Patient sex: M
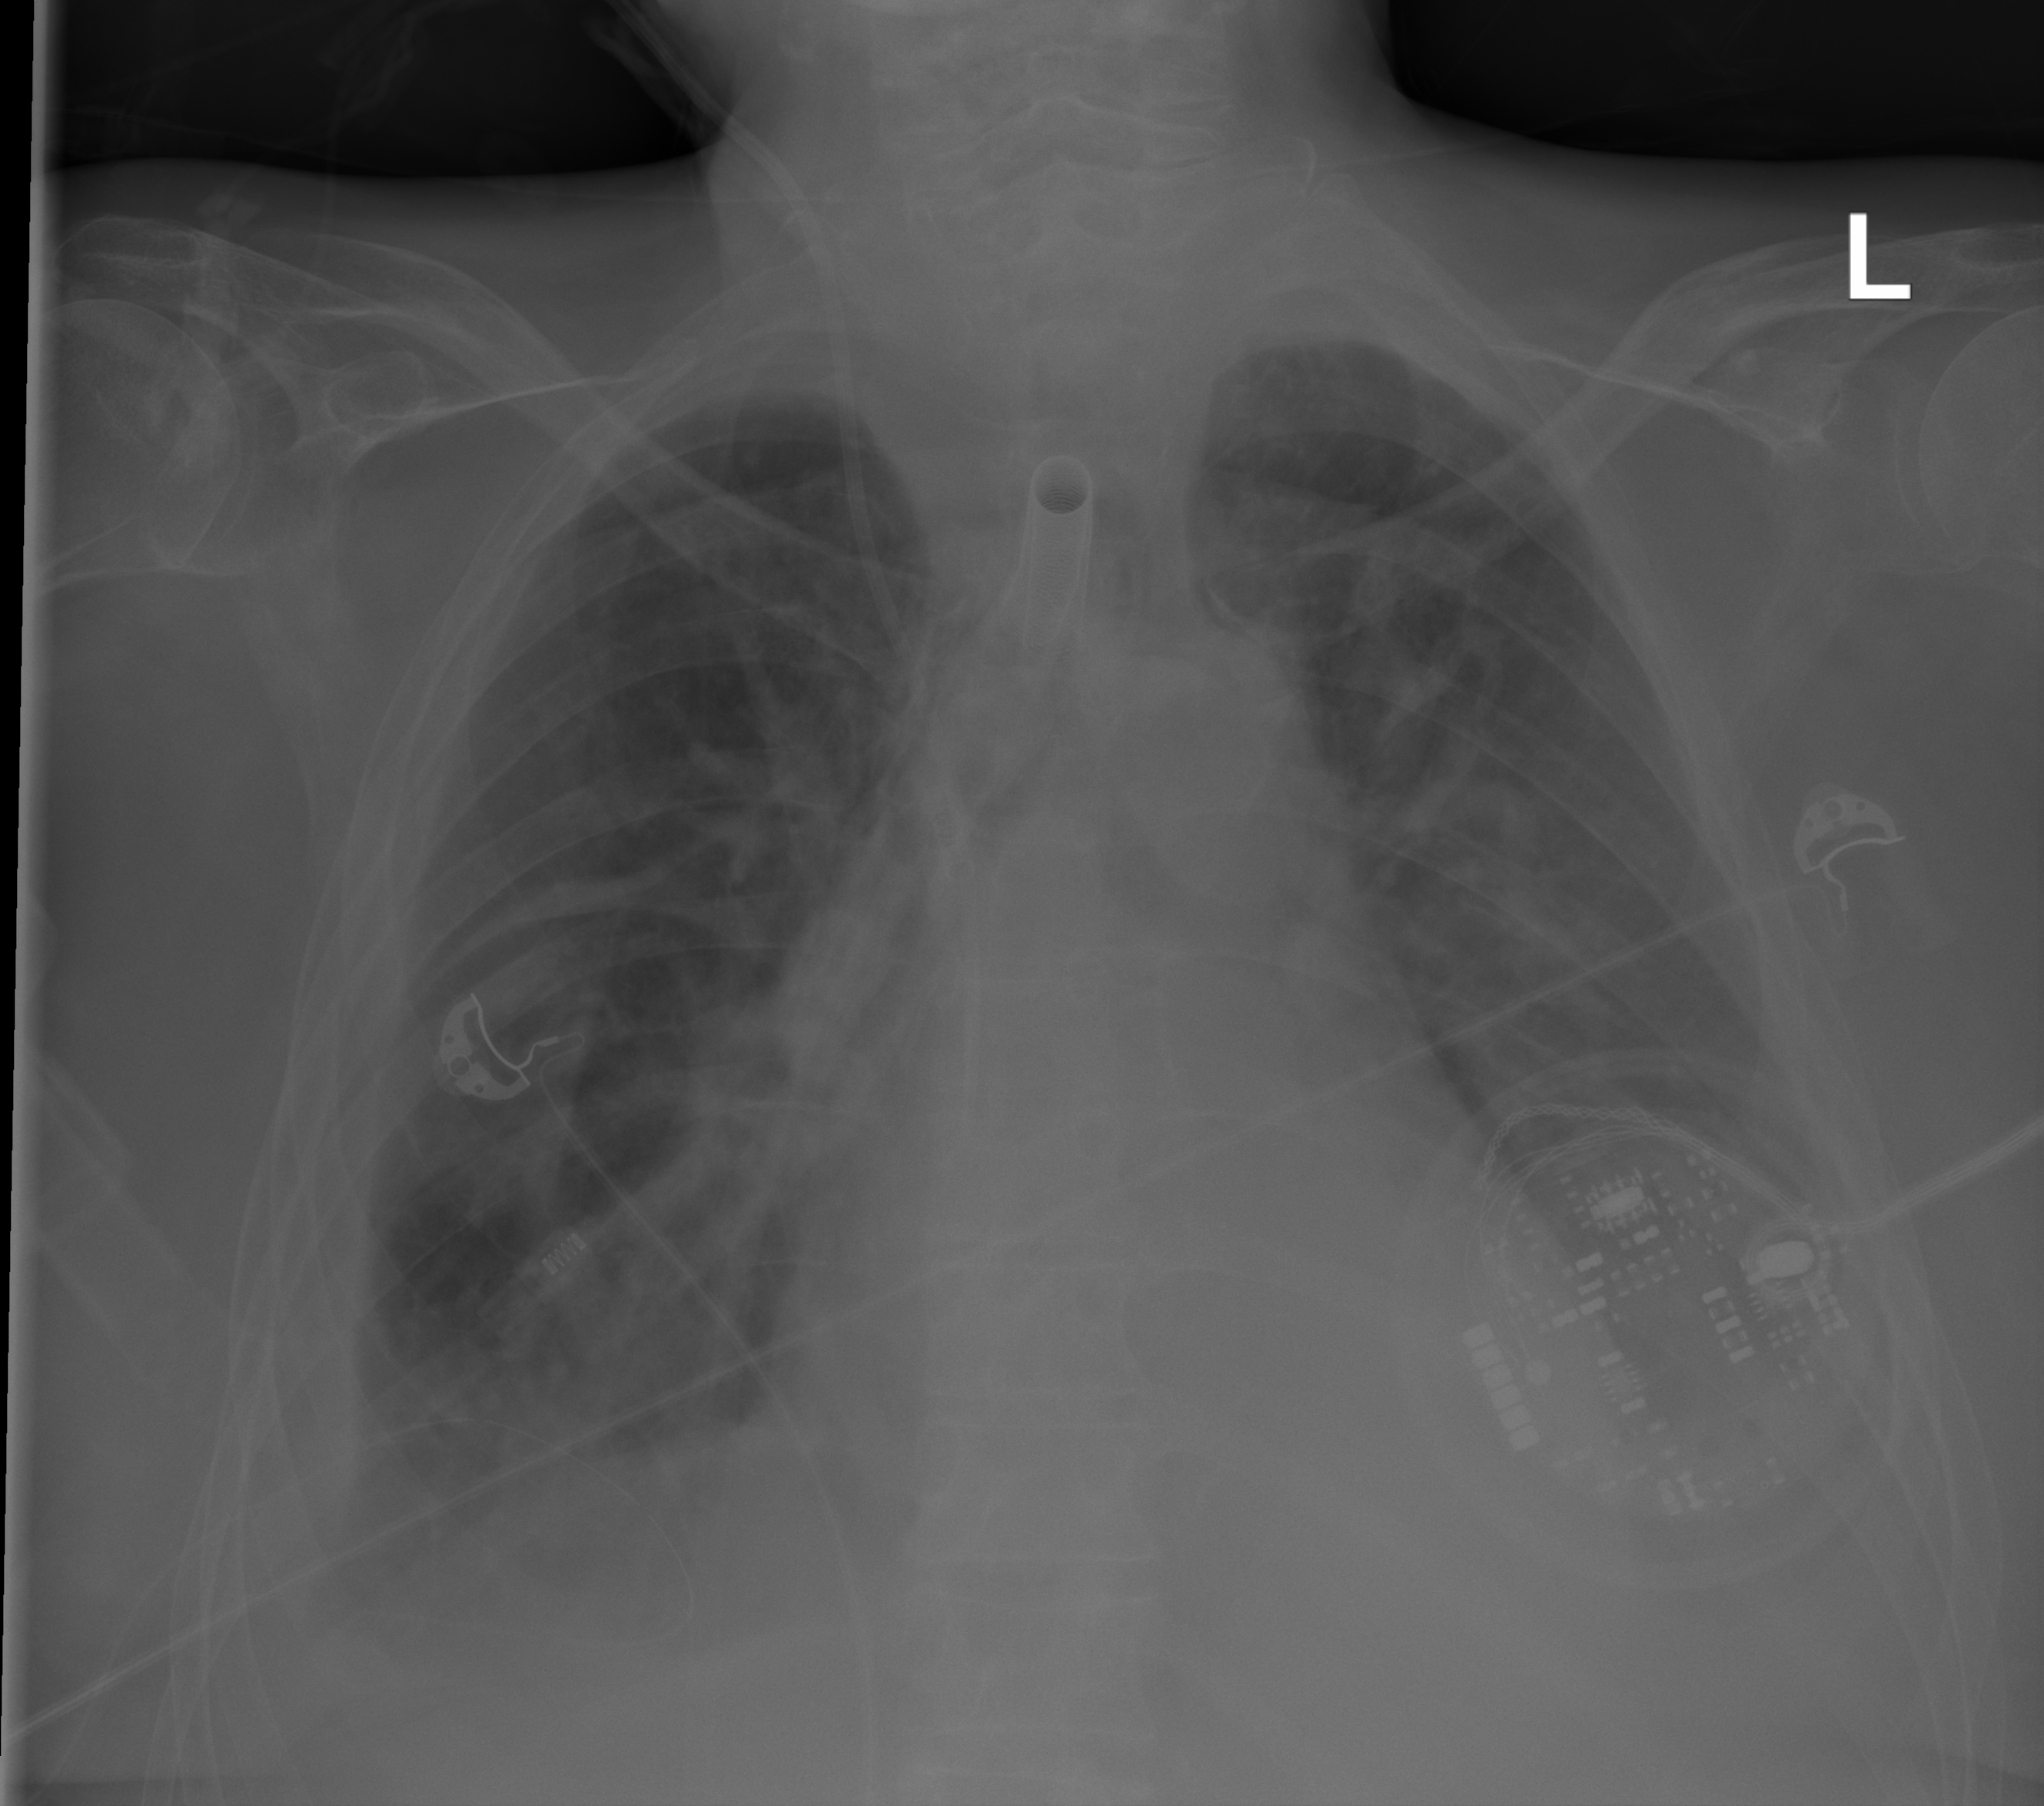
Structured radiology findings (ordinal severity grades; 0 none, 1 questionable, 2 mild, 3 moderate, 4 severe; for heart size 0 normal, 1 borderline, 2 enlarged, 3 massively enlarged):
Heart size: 1
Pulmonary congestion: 2
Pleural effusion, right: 2
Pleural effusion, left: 2
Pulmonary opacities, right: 2
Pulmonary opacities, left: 2
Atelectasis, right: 3
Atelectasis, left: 2